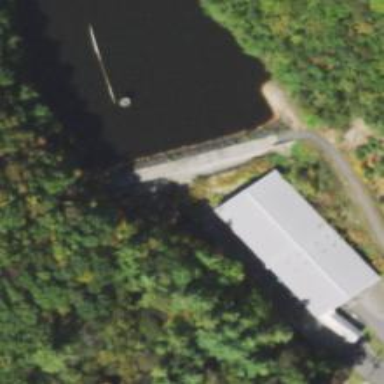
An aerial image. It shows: Dam across waterway.